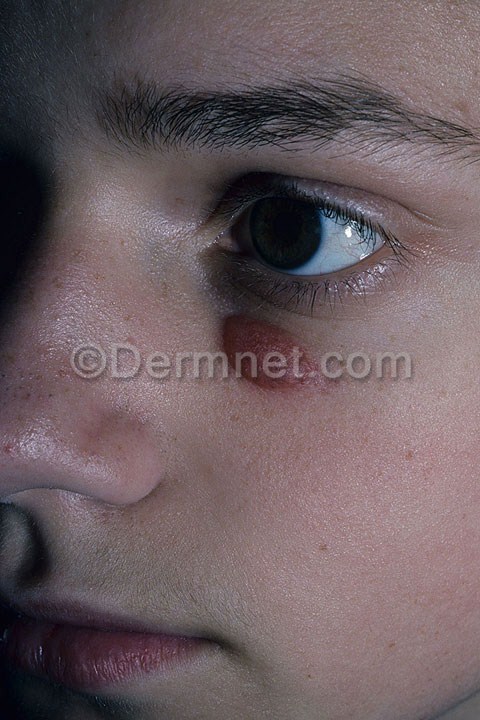
Disease: Seborrheic Keratoses and other Benign Tumors